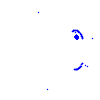
Particle: electron